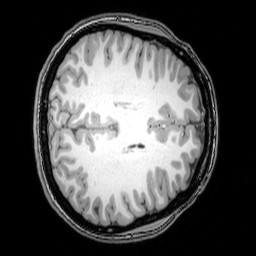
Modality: T1w
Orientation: axial
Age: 23
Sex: female
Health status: healthy
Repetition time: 0.081 s
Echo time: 0.037 s